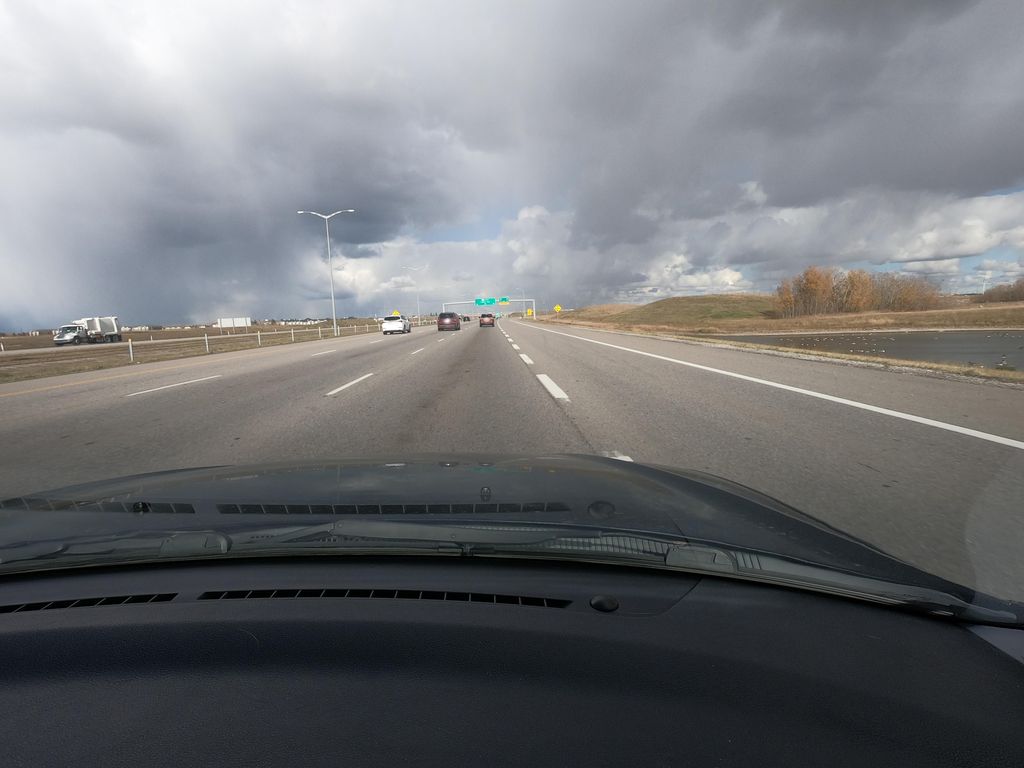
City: calgary